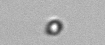
Label: nanoplankton_mix